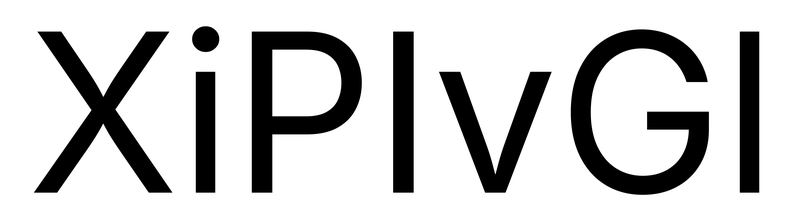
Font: Inter_Regular